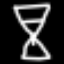
Label: hourglass